Field crop: maize
Growth stage: 2
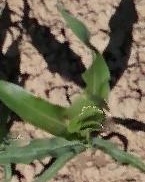
Species: maize